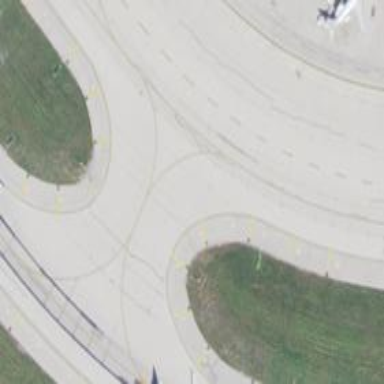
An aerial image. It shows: View of taxiway at the airport.